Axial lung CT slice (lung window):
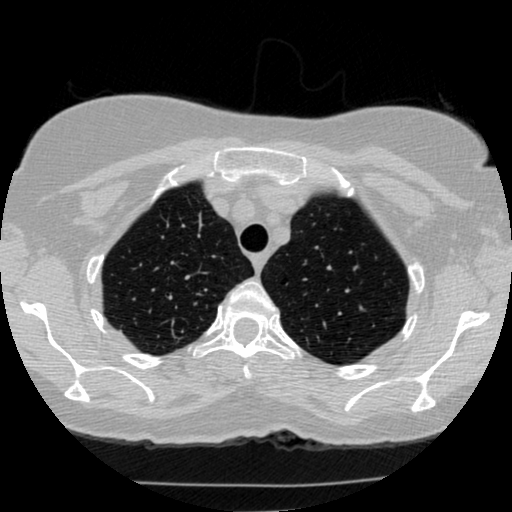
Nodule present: no